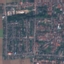
Label: Residential